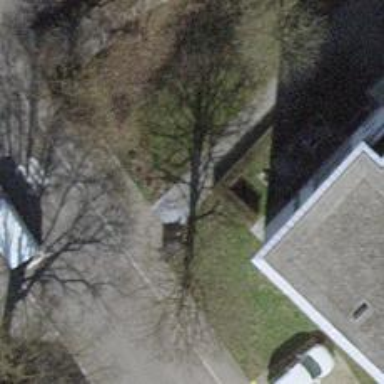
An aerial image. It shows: Set of steps on the road.